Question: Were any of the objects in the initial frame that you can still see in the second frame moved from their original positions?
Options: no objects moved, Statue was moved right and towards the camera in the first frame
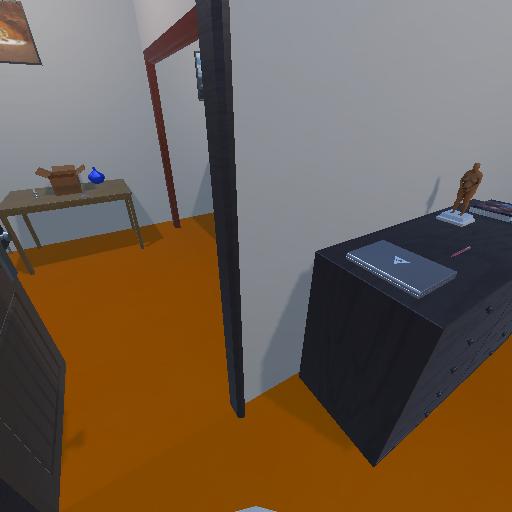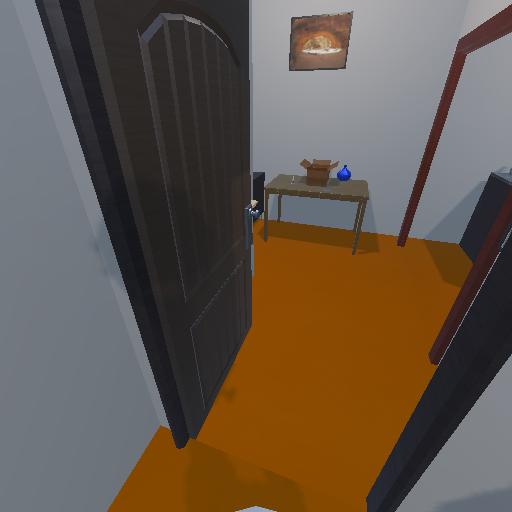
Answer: no objects moved